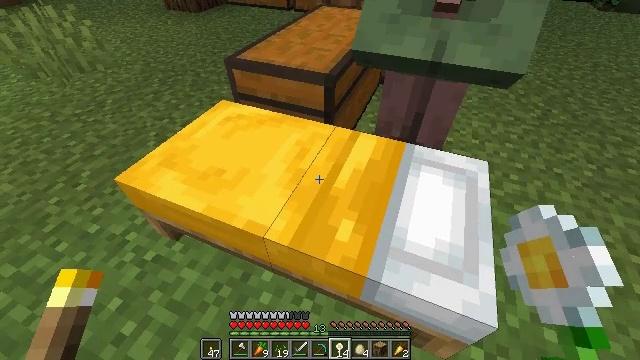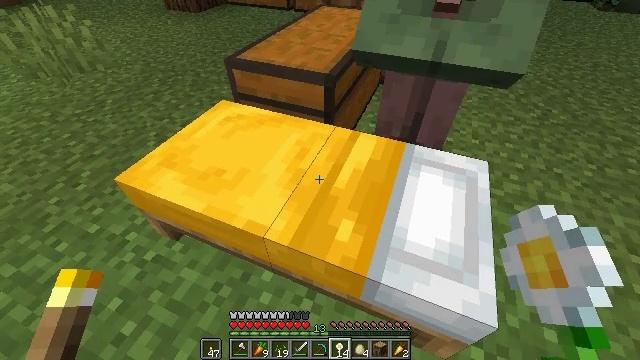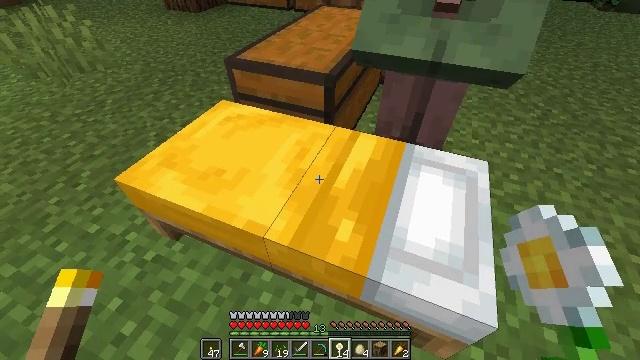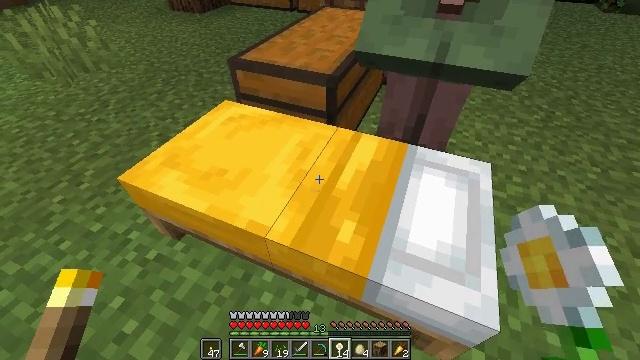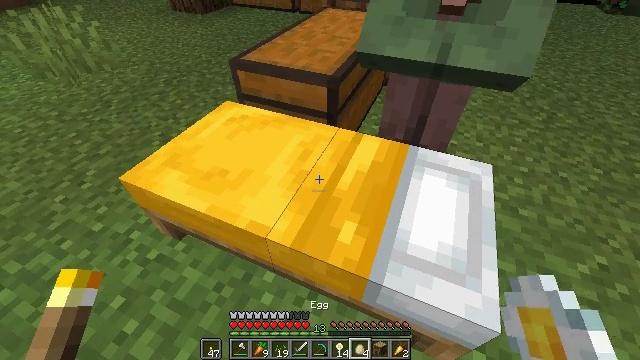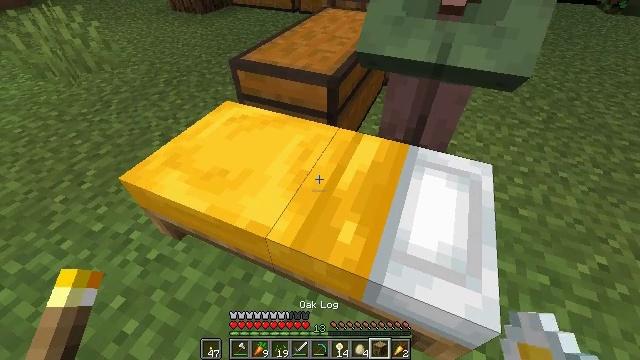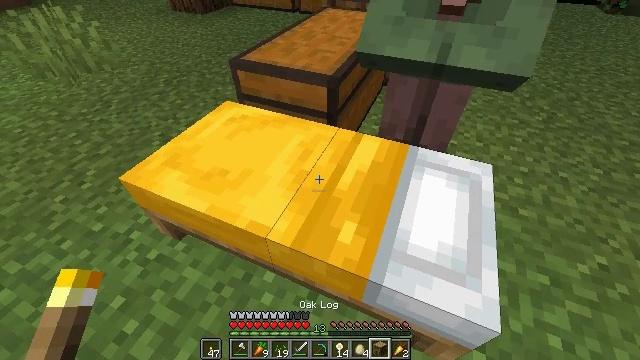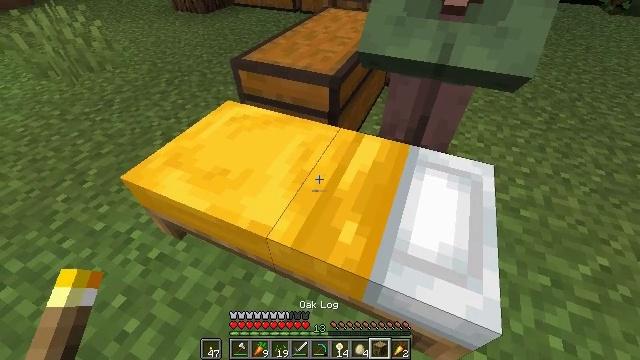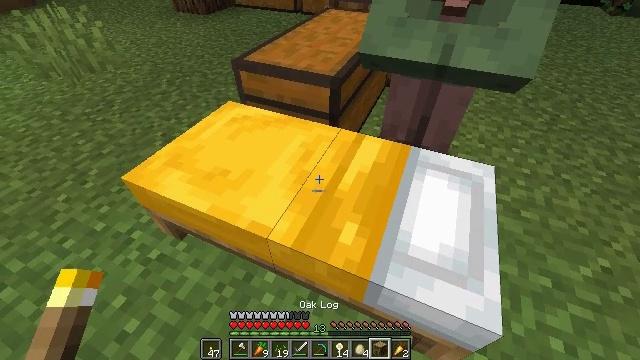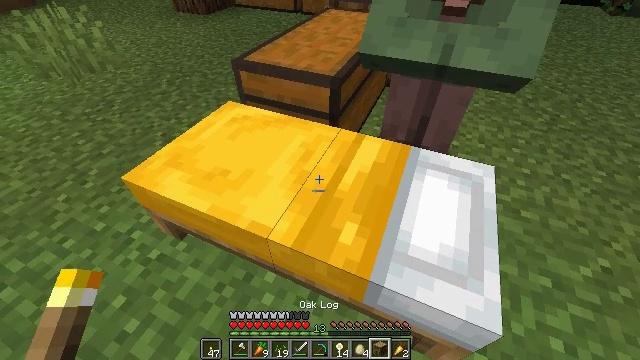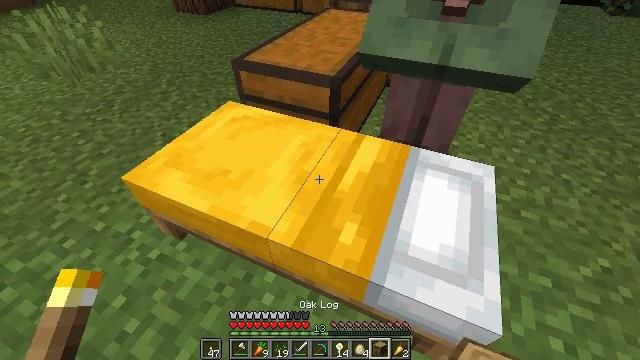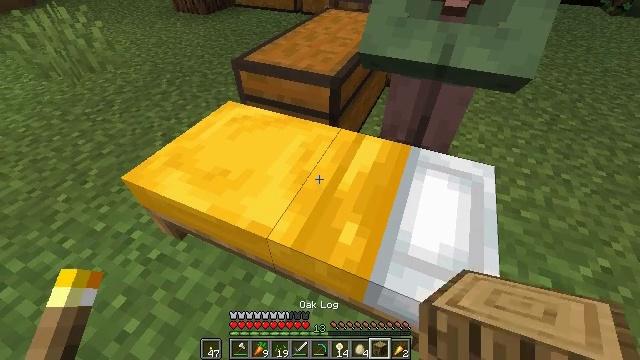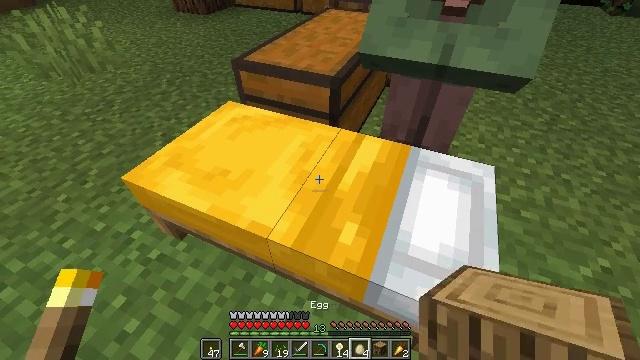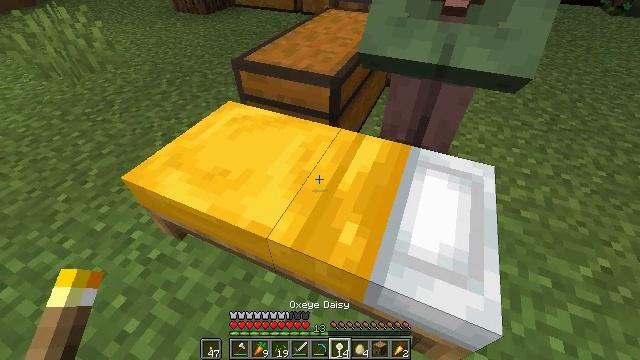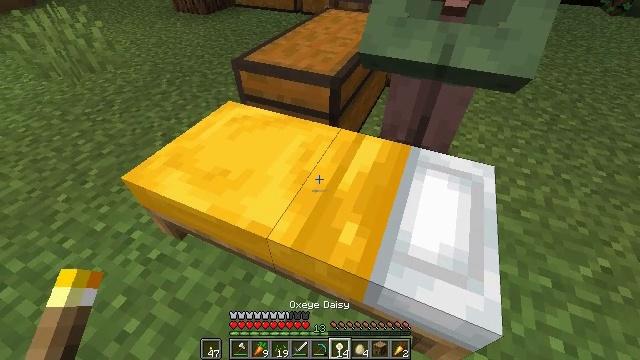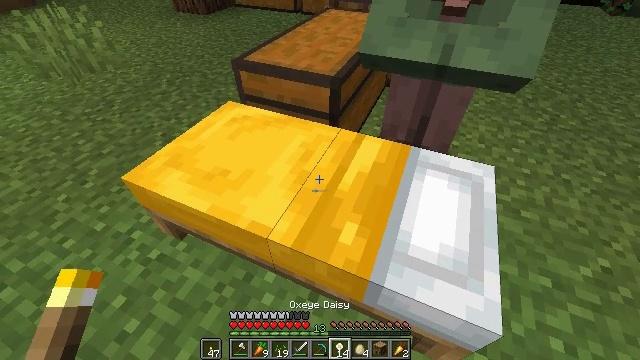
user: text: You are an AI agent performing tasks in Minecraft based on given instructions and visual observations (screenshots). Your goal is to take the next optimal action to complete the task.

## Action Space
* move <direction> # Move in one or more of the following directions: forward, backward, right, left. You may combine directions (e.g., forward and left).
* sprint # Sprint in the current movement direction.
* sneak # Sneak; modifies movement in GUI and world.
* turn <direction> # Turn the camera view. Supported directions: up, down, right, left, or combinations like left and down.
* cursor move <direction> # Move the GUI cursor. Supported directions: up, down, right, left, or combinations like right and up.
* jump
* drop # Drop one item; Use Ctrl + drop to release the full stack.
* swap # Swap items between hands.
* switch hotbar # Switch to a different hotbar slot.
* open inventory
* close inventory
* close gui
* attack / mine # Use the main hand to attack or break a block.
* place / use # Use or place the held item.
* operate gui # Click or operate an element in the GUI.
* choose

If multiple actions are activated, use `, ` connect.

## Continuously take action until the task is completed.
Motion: motion action
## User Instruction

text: Remove the yellow bed.
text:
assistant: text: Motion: no_op
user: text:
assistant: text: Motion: no_op
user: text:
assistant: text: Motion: no_op
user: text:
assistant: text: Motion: no_op
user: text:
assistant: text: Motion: no_op
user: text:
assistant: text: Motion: no_op
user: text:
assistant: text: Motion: no_op
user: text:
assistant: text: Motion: no_op
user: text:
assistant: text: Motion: no_op
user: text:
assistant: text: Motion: no_op
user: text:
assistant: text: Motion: no_op
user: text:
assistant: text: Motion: no_op
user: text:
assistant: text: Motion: no_op
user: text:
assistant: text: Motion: no_op
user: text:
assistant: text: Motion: no_op
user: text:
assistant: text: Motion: no_op
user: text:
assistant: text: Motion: no_op
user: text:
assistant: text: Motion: no_op
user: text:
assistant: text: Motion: no_op
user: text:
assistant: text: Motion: no_op
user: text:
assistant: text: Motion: no_op
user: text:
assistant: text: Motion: no_op
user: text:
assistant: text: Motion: no_op
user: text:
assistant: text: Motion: no_op
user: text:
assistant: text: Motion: no_op
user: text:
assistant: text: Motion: no_op
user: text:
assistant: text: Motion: no_op
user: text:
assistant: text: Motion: no_op
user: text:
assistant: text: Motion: no_op
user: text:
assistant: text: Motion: no_op